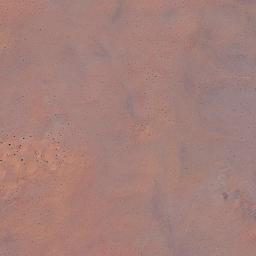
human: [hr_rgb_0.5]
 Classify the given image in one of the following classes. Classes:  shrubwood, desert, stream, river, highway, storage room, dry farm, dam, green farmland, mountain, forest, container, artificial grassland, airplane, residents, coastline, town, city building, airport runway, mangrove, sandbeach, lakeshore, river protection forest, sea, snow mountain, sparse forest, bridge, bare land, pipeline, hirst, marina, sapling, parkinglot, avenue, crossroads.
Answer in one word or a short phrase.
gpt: desert